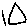
Label: triangle